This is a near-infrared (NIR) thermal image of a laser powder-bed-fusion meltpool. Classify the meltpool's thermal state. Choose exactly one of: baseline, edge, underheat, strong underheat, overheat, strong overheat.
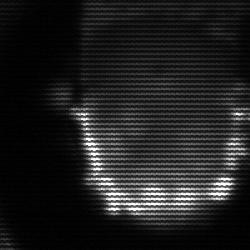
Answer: baseline